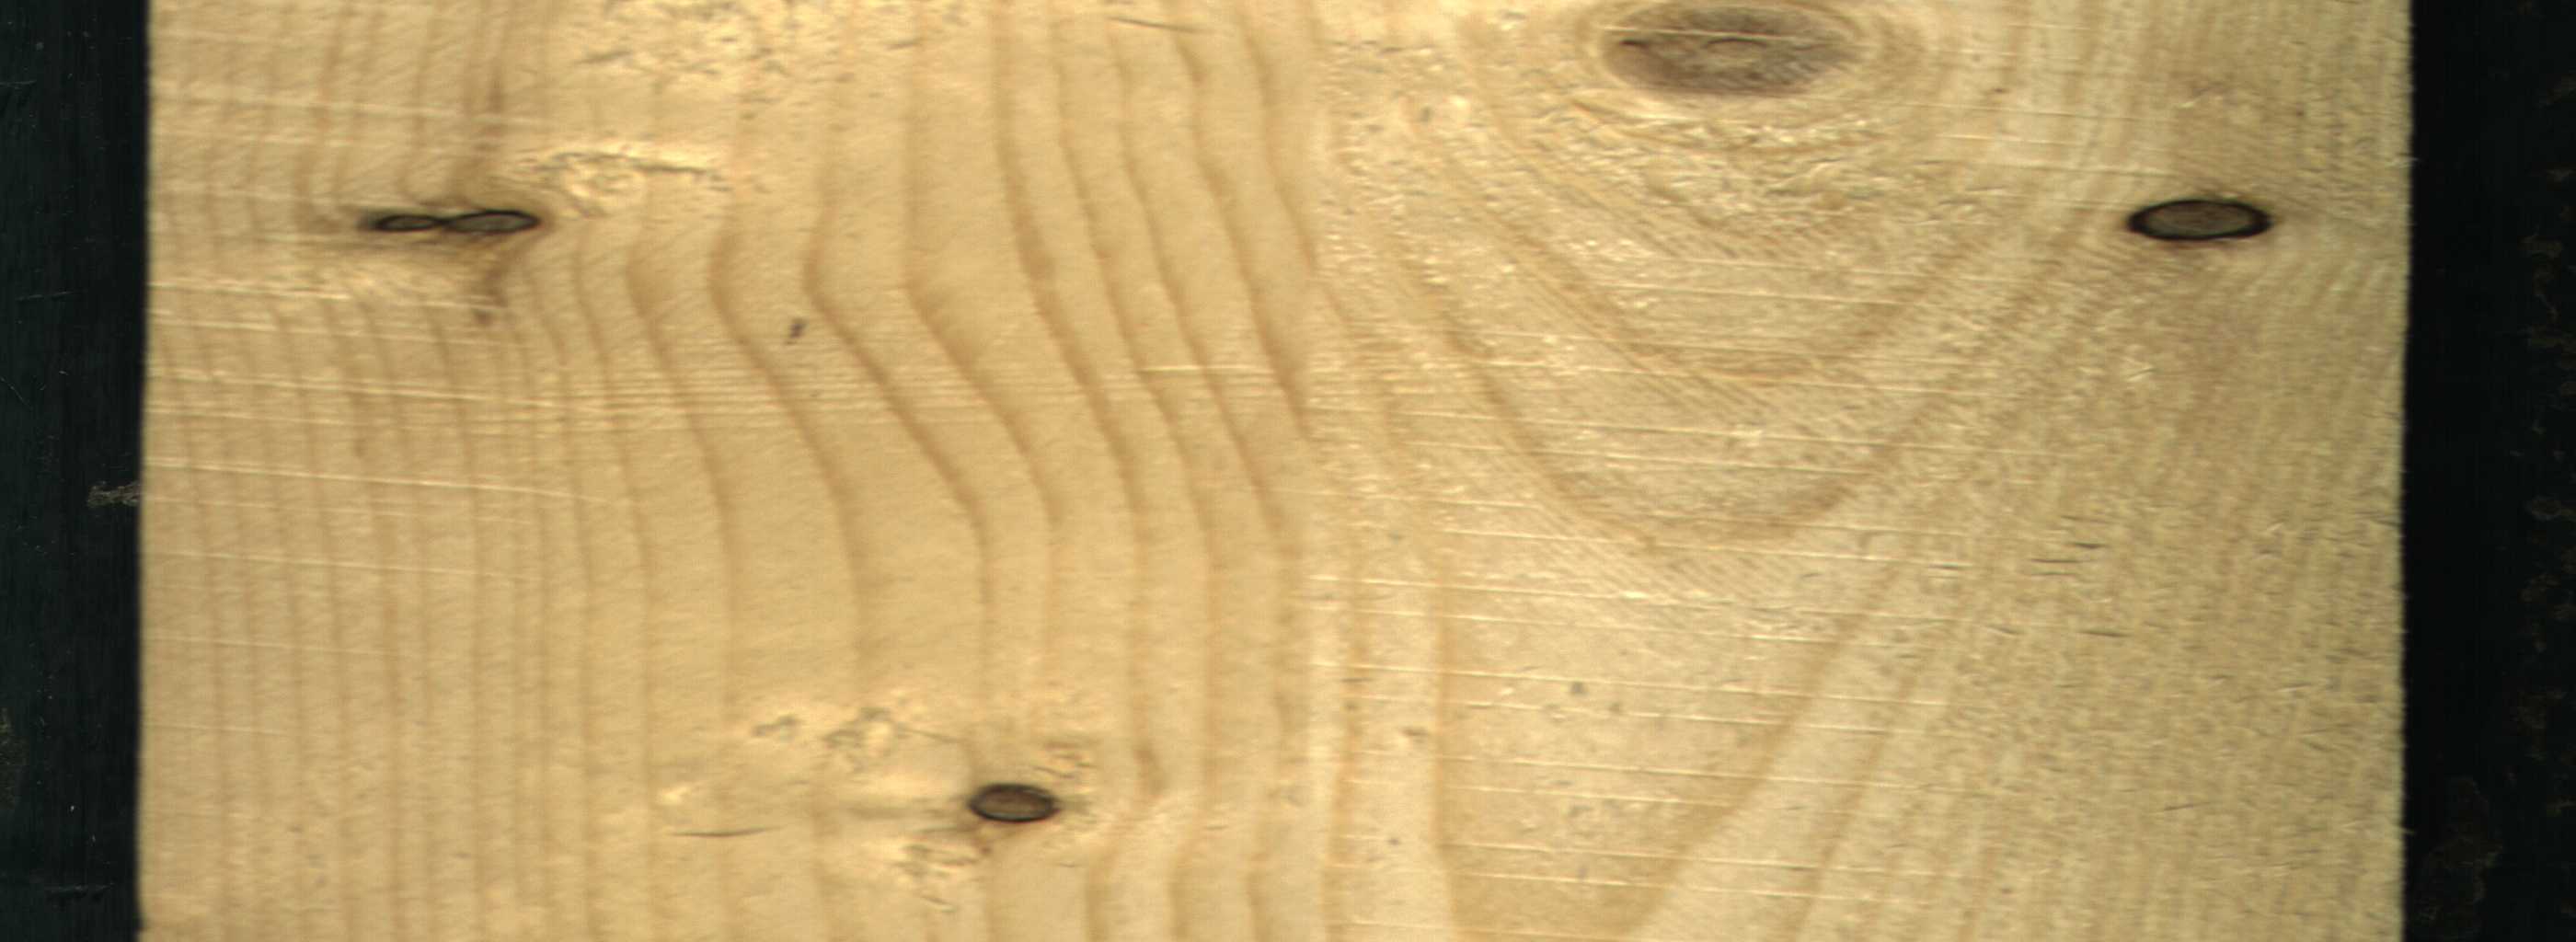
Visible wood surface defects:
Dead_Knot
Dead_Knot
Dead_Knot
Live_Knot